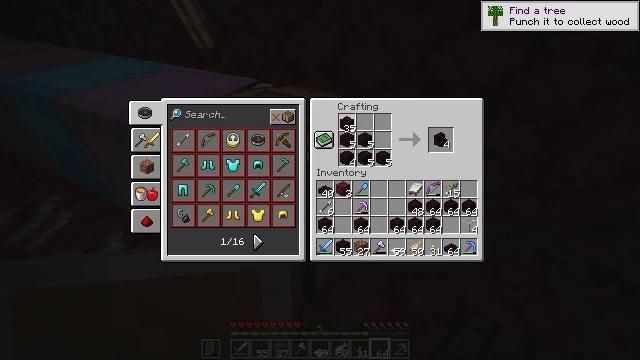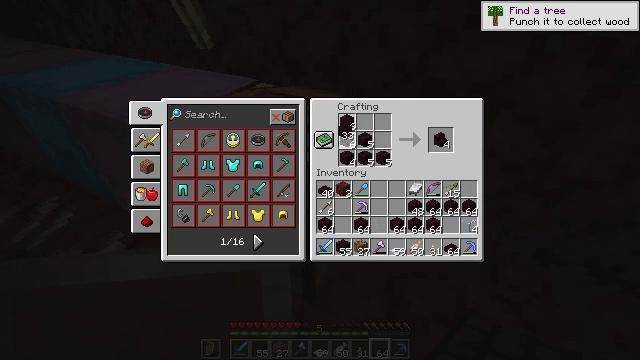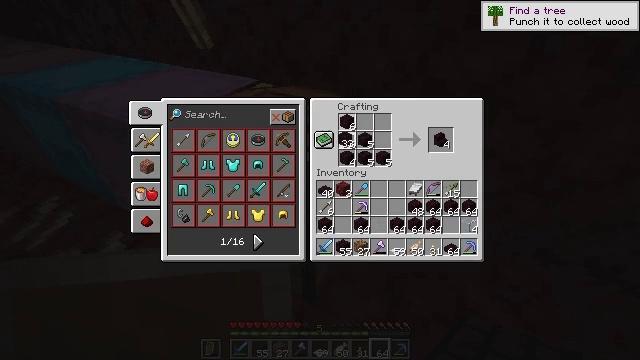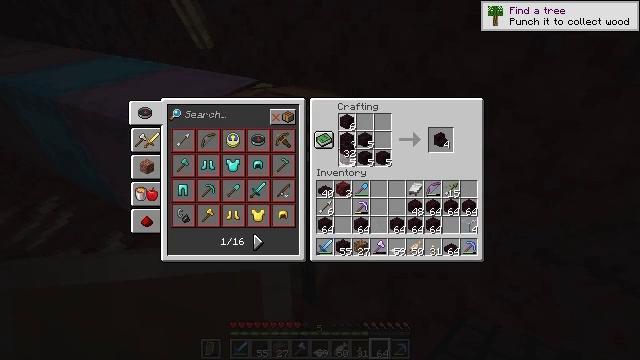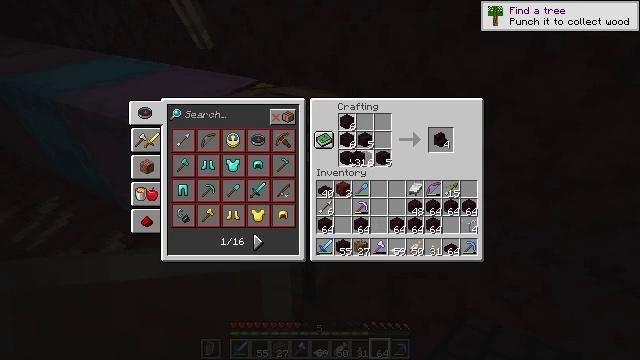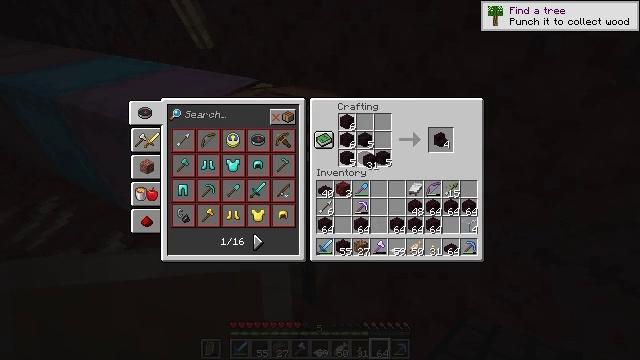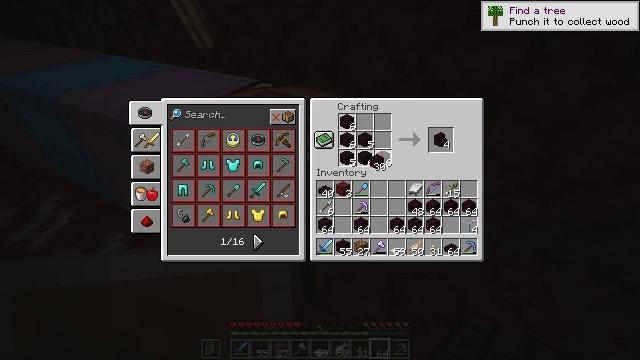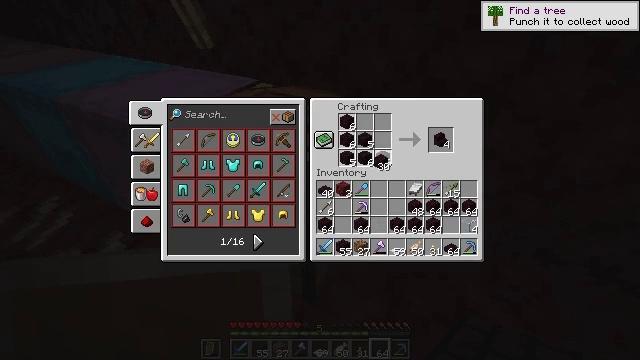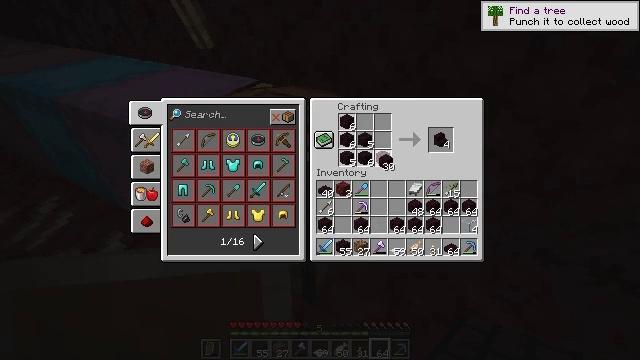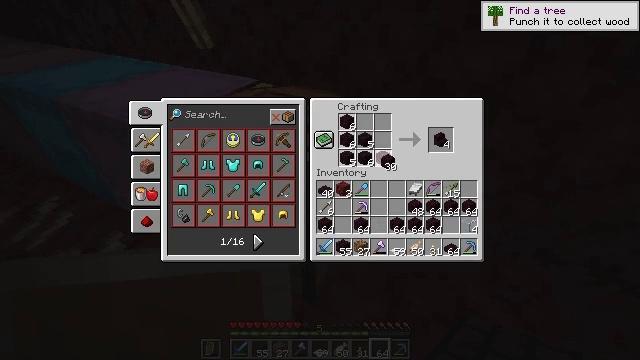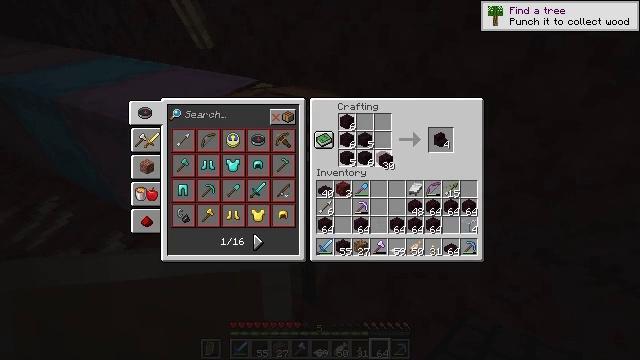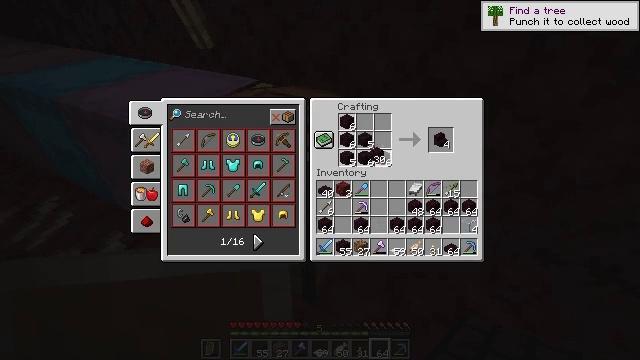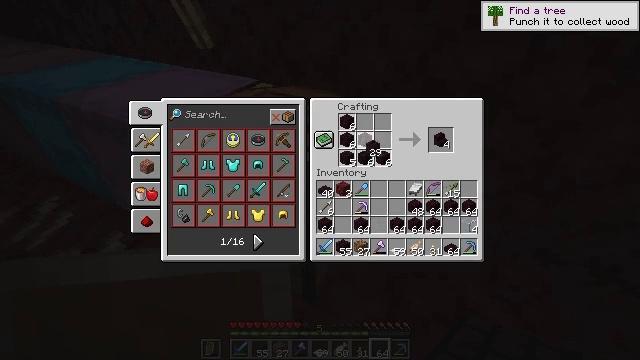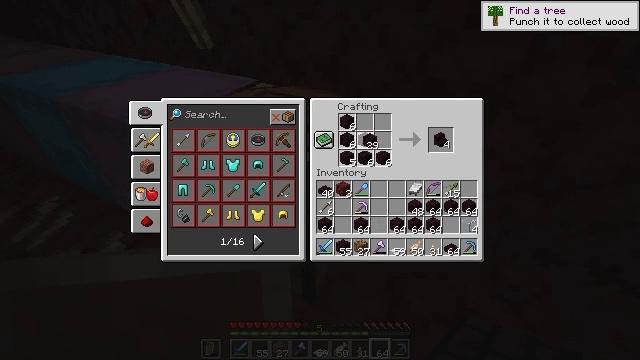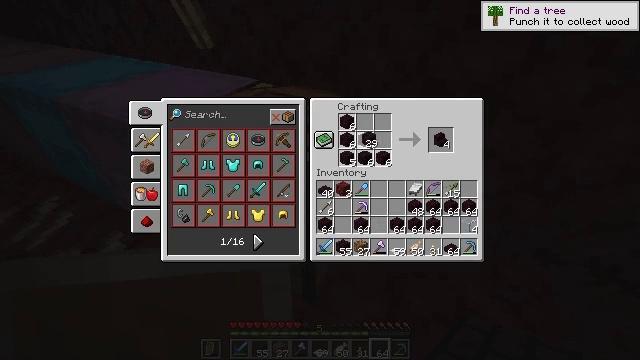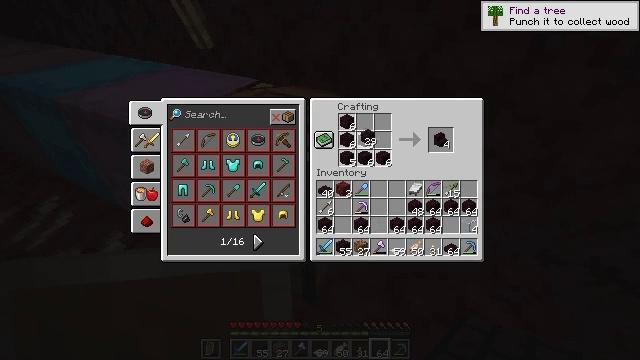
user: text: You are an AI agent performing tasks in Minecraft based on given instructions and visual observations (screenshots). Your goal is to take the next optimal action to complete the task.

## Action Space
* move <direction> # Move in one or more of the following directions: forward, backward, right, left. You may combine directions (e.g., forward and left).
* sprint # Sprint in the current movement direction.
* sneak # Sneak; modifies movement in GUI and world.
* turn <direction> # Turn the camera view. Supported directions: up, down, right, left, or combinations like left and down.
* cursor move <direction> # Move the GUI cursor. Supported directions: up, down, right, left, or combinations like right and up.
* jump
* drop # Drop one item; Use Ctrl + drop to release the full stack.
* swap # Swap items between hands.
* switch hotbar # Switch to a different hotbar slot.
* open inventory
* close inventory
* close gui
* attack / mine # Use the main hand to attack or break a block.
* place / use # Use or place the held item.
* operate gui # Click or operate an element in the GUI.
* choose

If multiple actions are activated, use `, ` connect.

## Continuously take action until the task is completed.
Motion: motion action
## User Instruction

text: Construct nether brick stairs with nether bricks.
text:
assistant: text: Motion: cursor move down, choose
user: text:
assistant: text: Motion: cursor move down, choose
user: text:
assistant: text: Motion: cursor move down, choose
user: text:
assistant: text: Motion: cursor move right and down, choose
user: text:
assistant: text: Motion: cursor move right, choose
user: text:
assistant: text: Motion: cursor move right, choose
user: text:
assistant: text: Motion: choose
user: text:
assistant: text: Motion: choose
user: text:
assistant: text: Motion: choose
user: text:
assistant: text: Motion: choose
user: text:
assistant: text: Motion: cursor move left, choose
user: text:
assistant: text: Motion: cursor move up, choose
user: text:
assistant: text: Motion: choose
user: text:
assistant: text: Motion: choose
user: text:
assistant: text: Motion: choose
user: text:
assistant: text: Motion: choose
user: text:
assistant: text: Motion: choose
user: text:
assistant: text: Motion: choose
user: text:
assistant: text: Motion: no_op
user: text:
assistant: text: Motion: cursor move down
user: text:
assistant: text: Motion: cursor move down
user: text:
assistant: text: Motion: cursor move down
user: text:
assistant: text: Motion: no_op
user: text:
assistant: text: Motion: no_op
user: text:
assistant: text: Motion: no_op
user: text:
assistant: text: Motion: no_op
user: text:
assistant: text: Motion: operate gui
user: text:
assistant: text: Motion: operate gui
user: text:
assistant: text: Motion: operate gui
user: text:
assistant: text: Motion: no_op